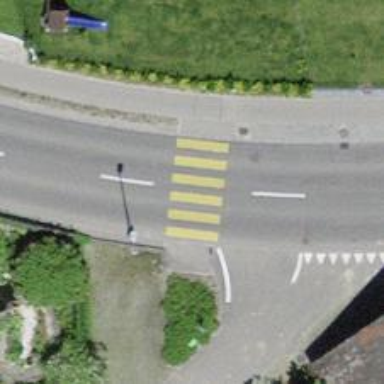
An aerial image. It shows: Marked crossing on the road.